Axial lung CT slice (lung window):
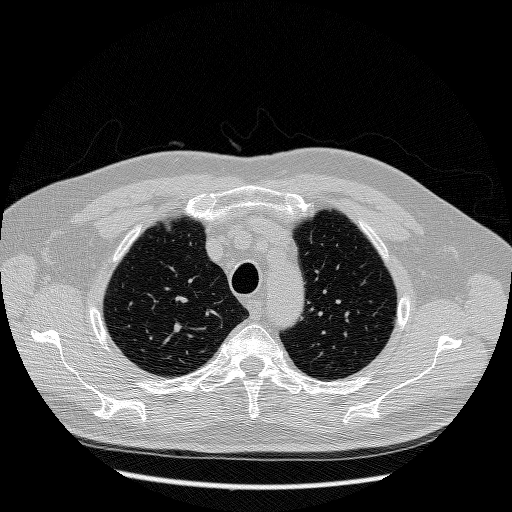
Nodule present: no